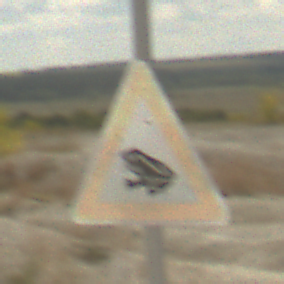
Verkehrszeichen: AmphibienwanderungRechts
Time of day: Midday
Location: Outdoor (Beach)
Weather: PartlyCloudy
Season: NotSpecified
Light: Natural